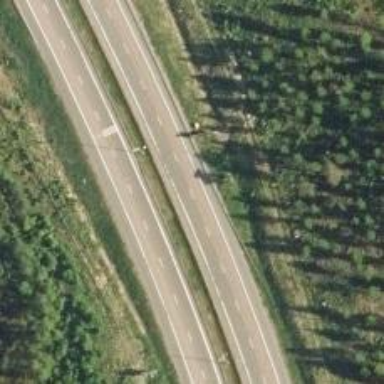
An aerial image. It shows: Asphalt motorway.